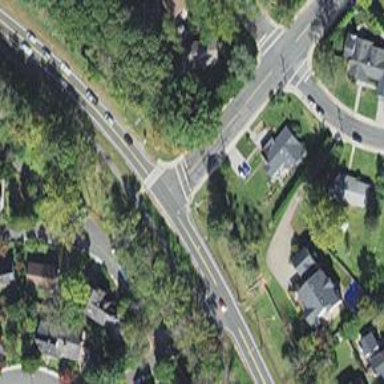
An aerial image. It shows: Stop road.